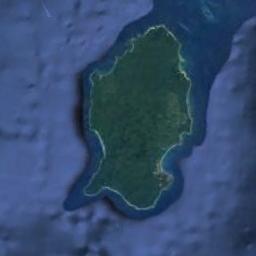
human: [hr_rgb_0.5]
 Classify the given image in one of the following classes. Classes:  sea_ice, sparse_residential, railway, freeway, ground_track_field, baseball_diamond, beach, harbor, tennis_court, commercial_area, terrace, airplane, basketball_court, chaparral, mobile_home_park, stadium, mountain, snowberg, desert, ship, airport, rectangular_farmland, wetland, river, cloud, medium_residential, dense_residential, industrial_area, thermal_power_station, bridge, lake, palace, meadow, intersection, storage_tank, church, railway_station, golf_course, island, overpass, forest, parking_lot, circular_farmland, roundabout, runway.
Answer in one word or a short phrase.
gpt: island